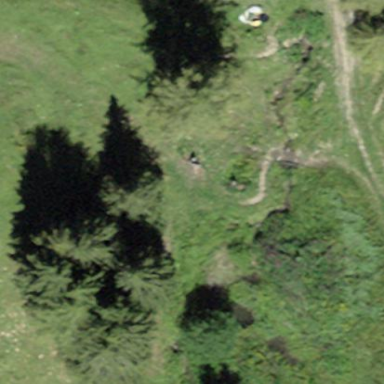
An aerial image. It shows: Forest area.